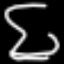
Label: hourglass